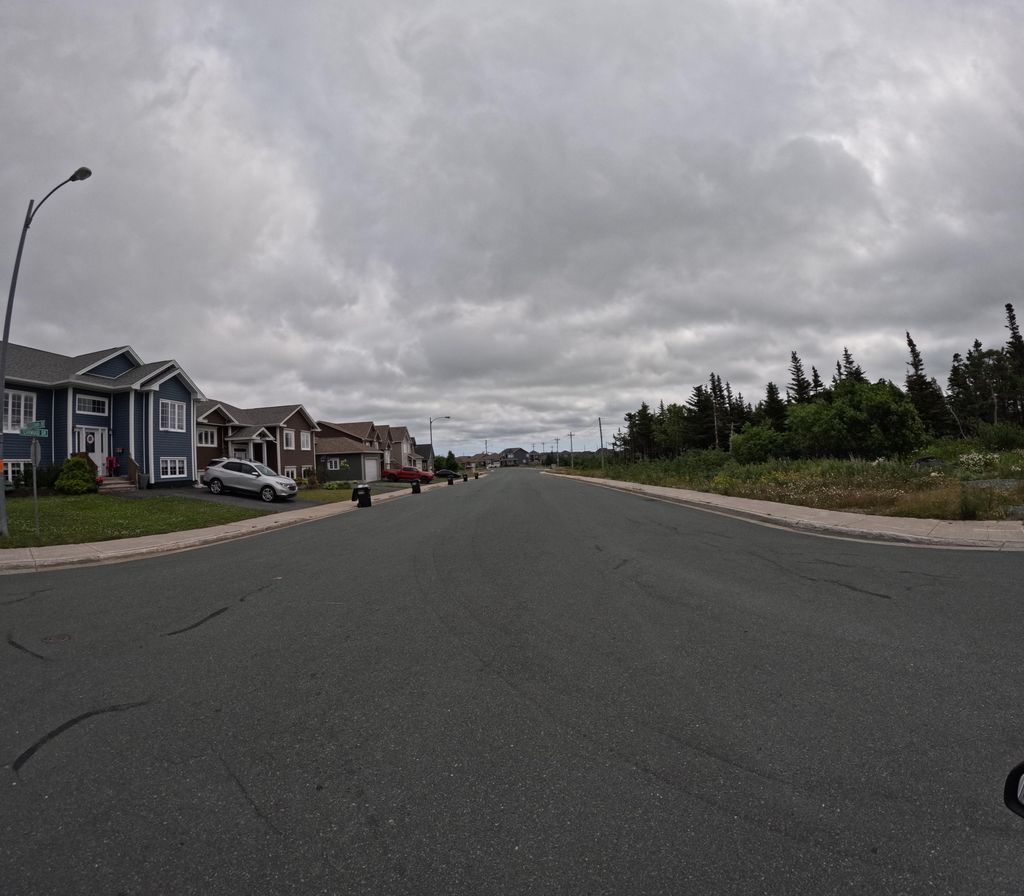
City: st_johns